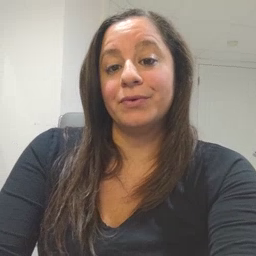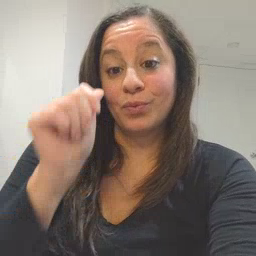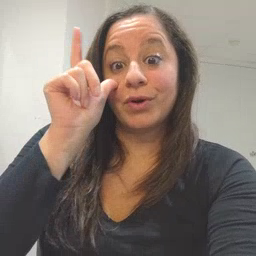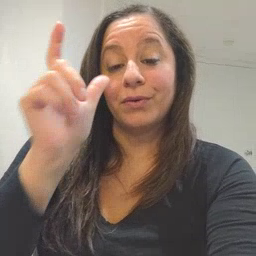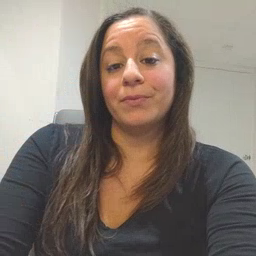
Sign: awake